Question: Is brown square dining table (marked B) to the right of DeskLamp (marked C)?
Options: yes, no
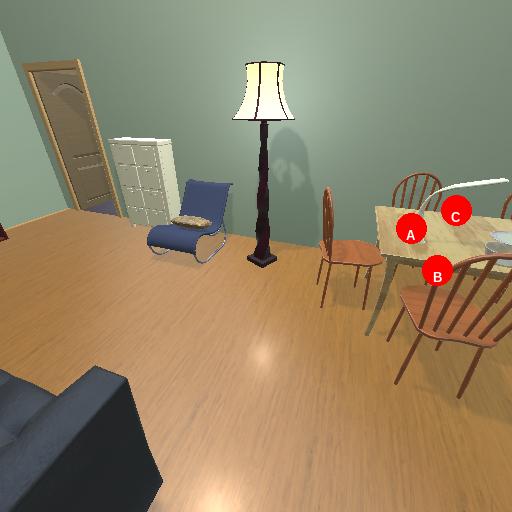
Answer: yes